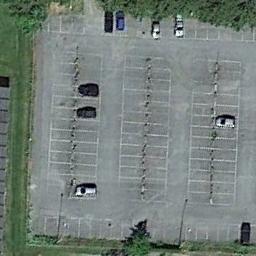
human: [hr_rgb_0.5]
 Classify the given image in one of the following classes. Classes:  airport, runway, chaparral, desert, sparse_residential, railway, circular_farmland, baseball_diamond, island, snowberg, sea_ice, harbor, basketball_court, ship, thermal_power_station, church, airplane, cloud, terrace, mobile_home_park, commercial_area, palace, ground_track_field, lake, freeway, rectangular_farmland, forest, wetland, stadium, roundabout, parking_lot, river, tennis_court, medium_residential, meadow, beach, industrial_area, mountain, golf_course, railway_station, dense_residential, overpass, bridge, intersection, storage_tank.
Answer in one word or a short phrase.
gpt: parking_lot